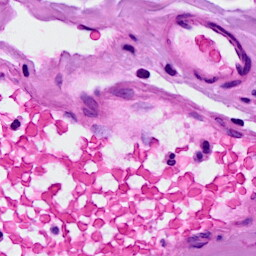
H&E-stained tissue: Breast